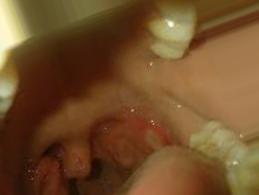
Condition: Mouth Ulcer